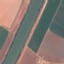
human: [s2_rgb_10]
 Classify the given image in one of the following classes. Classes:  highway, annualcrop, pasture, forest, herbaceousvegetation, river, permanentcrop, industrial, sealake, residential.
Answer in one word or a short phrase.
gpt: River